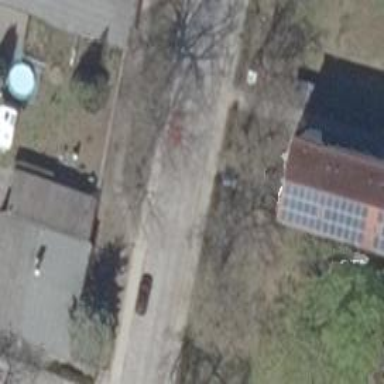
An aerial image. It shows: Residential road with sidewalks on both sides.